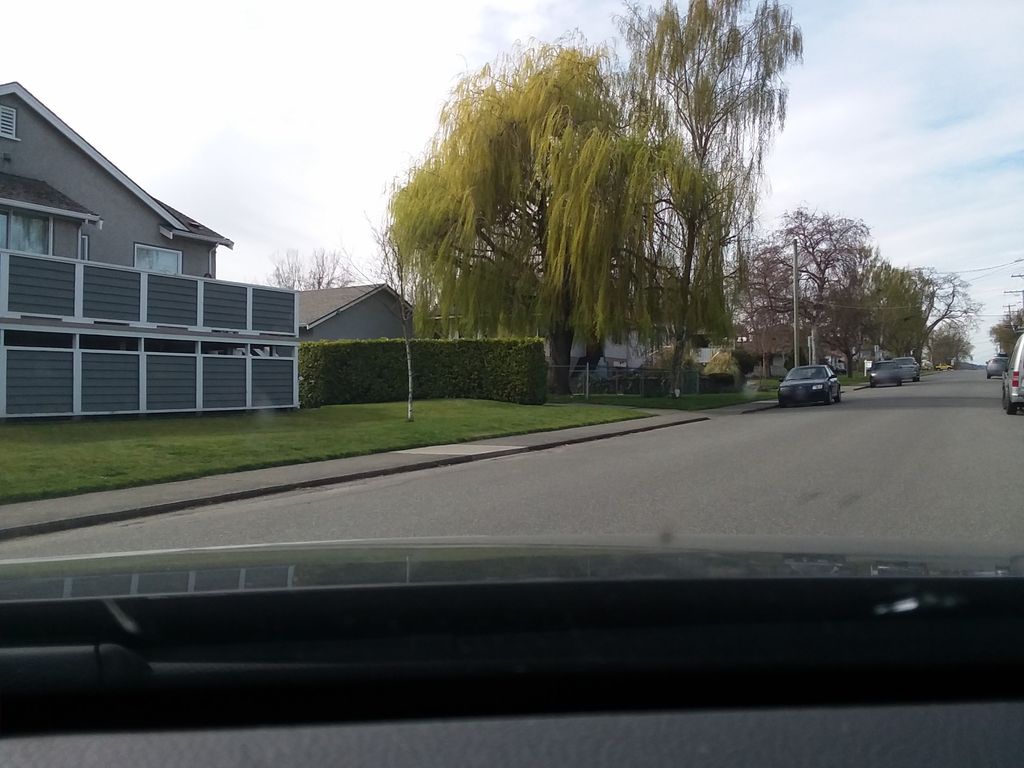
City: victoria